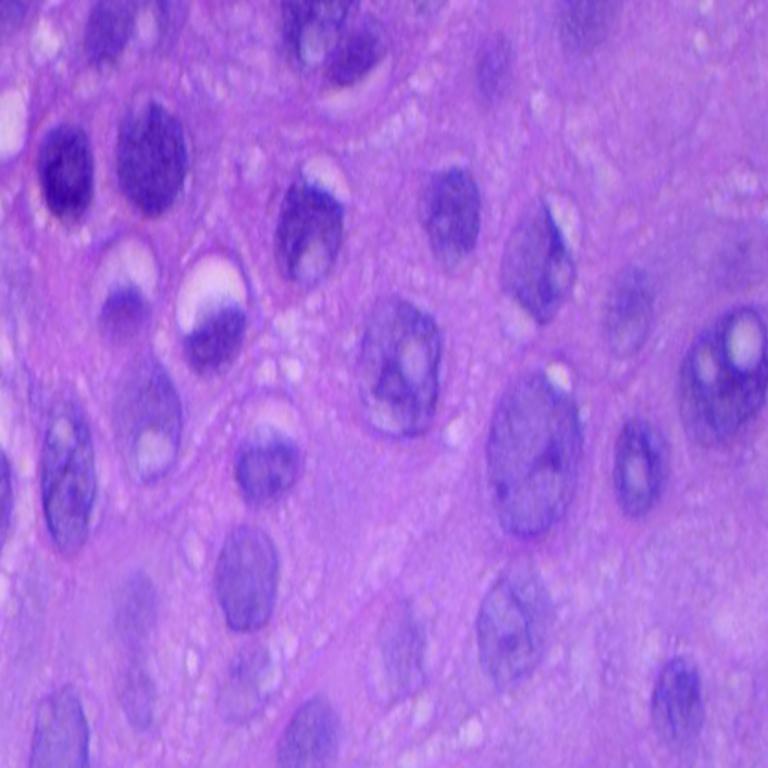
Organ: lung
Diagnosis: squamous carcinomas